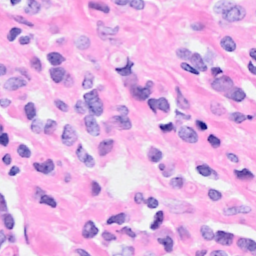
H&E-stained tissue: Breast